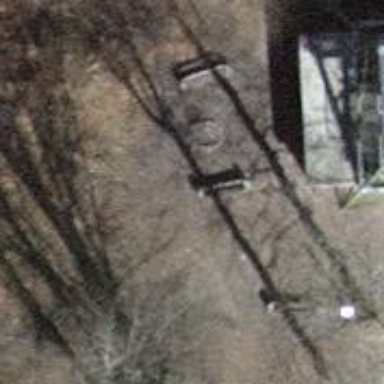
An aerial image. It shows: Bench for seating.